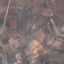
Land use / land cover: PermanentCrop